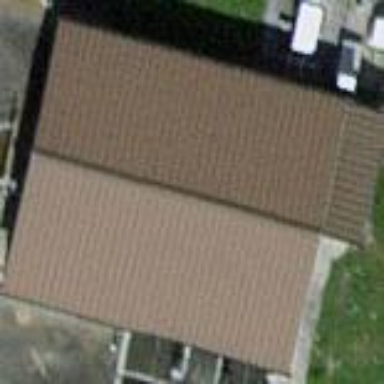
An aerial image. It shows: Industrial building.